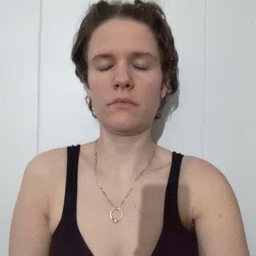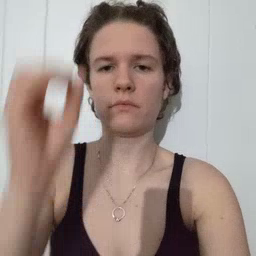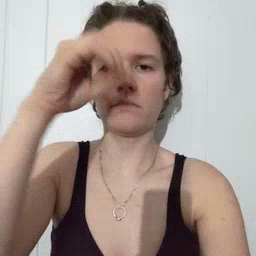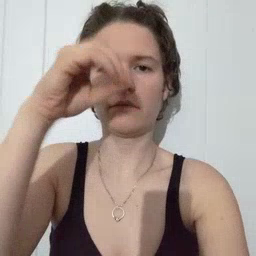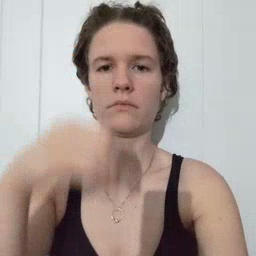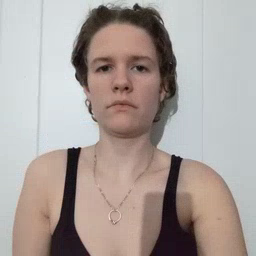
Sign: owl